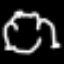
Label: frog